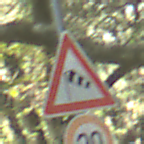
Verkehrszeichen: SeitenwindVonLinks
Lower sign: Geschwindigkeit20
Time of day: Midday
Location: Outdoor (Nature)
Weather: Clear
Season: NotSpecified
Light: Natural